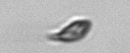
Label: Cryptophyta